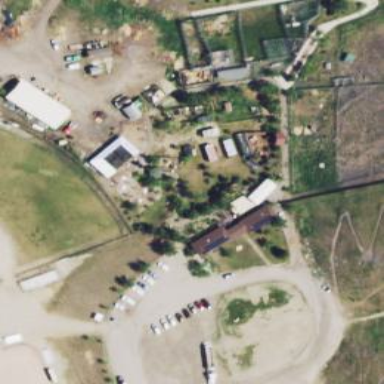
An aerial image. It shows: Wildlife park or zoo.